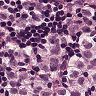
Metastatic tissue present: yes